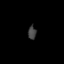
Tissue: lung
Cell type: Epithelial cells
Senescence score: 0.1799
Nuclear area (px): 106
Mean DAPI intensity: 65.708